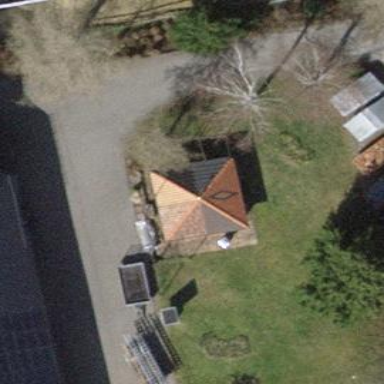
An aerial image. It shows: View of roof of building.